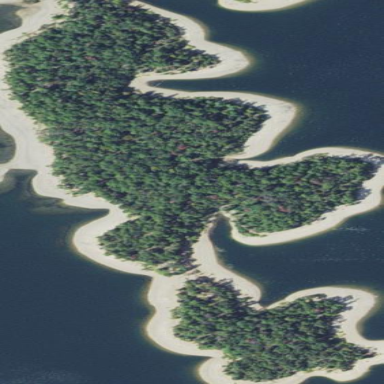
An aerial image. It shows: Islet covered with forest.